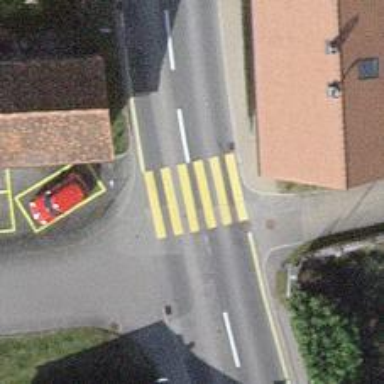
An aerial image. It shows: Marked zebra crossing on the road. The crossing is indicated by zebra markings.